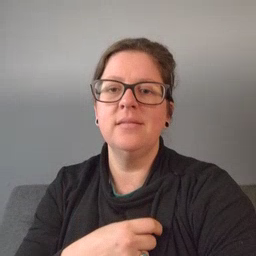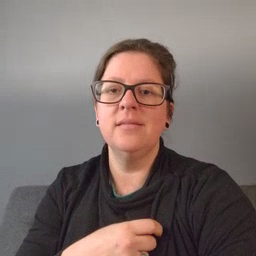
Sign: glasswindow